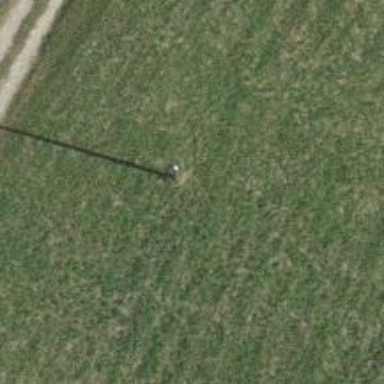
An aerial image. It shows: Minor power line.